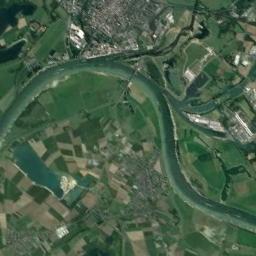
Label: river